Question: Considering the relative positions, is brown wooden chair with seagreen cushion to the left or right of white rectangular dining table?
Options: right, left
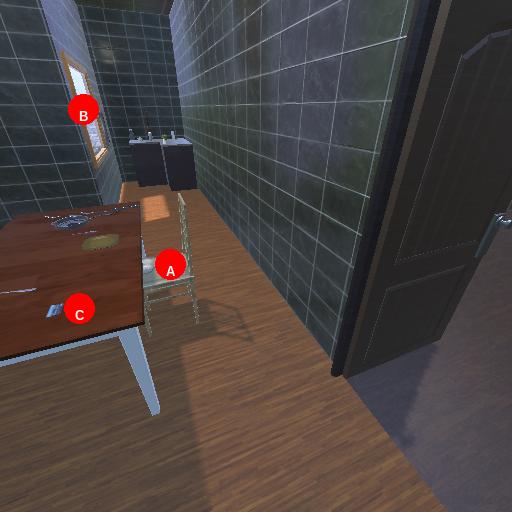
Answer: right